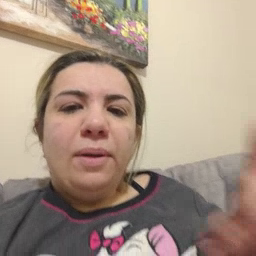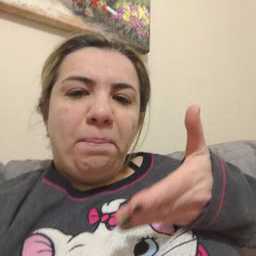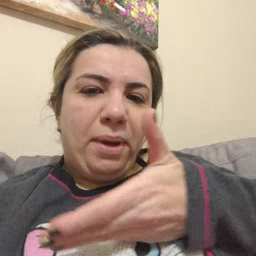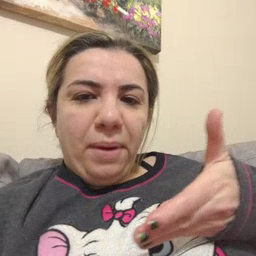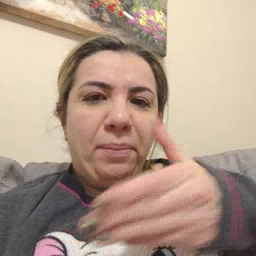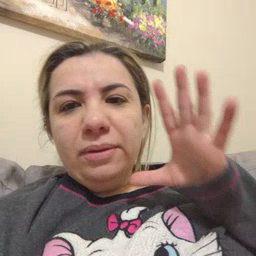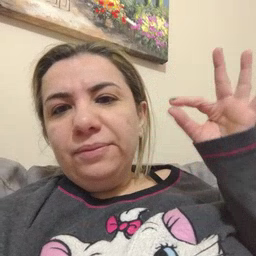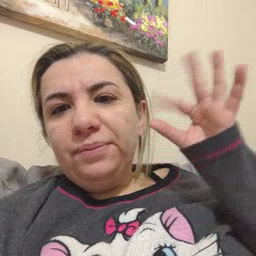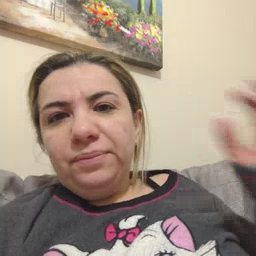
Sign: kitty